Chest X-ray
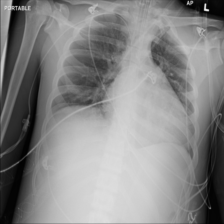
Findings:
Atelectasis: negative
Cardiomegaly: negative
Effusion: negative
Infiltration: negative
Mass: negative
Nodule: negative
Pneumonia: negative
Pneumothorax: negative
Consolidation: negative
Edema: negative
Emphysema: negative
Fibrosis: negative
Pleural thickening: negative
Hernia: negative